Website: apple
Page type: address-validator
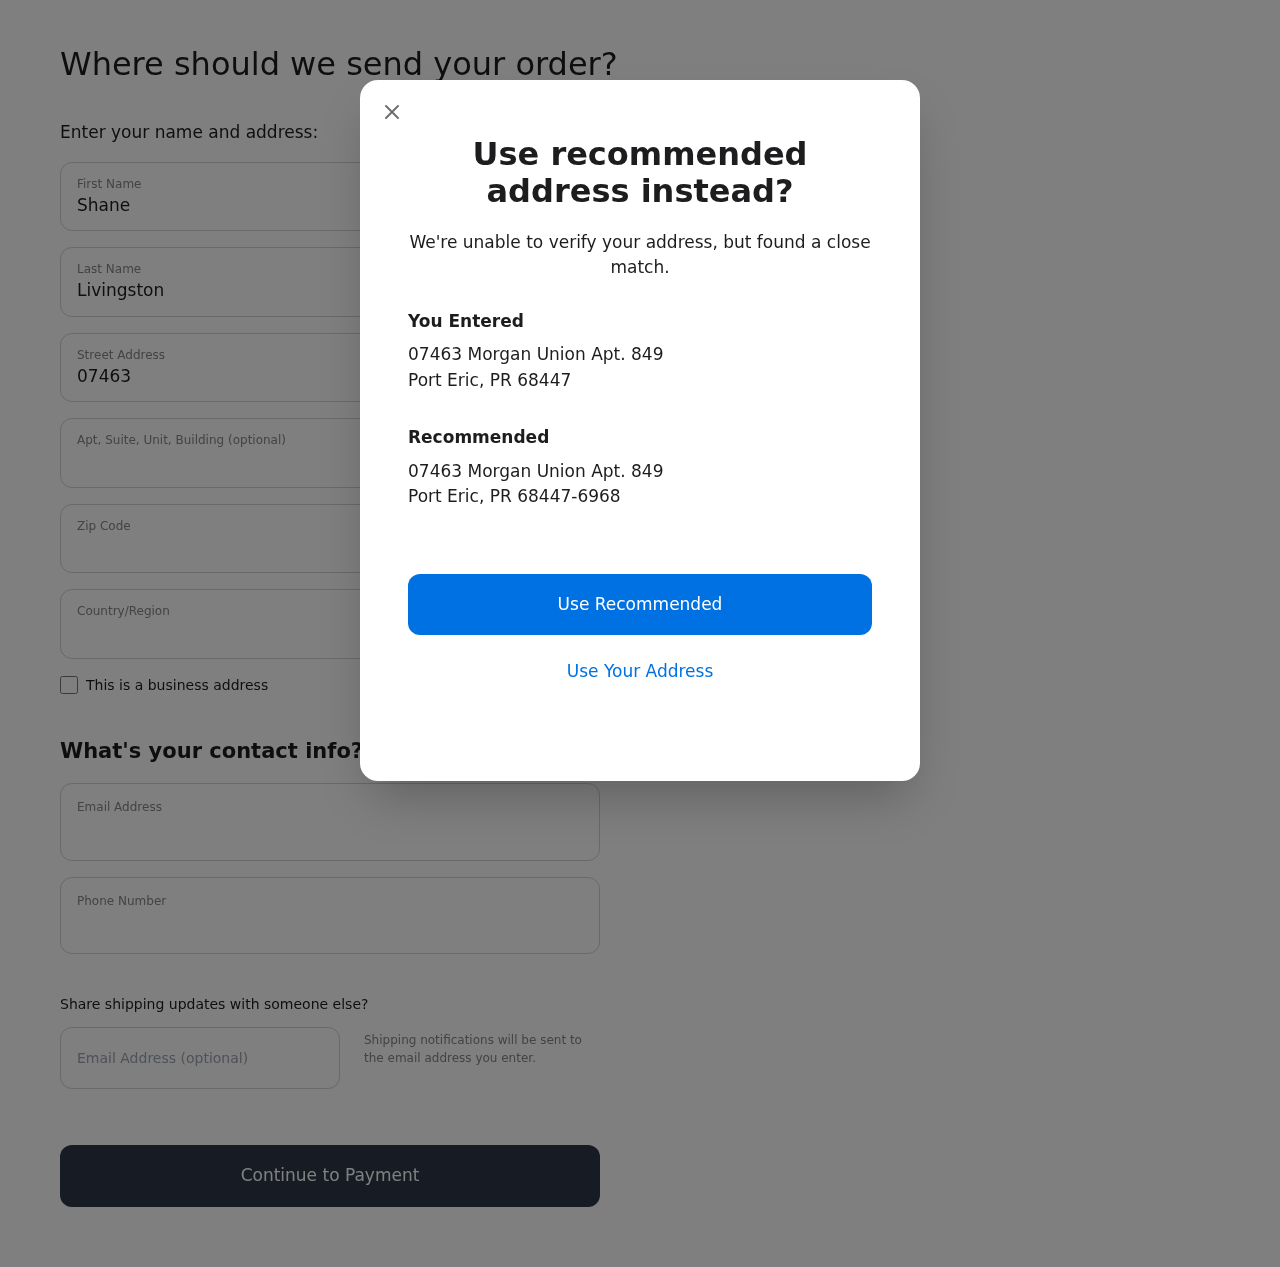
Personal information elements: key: PII_CITY
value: Port Eric
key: PII_COUNTRY
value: United States
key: PII_EMAIL
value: shanelivingston@hotmail.com
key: PII_FIRSTNAME
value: Shane
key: PII_GIFT_EMAIL
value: rmartin@yahoo.com
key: PII_LASTNAME
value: Livingston
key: PII_PHONE
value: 2758632762
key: PII_POSTCODE
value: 68447
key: PII_POSTCODE_FULL
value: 68447-6968
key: PII_STATE_ABBR
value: PR
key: PII_STREET
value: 07463 Morgan Union Apt. 849
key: PII_STREET2
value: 07463 Morgan Union Apt. 849
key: PII_STREET2
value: Suite 029
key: PII_CITY2
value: Port Eric
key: PII_STATE_ABBR2
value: PR